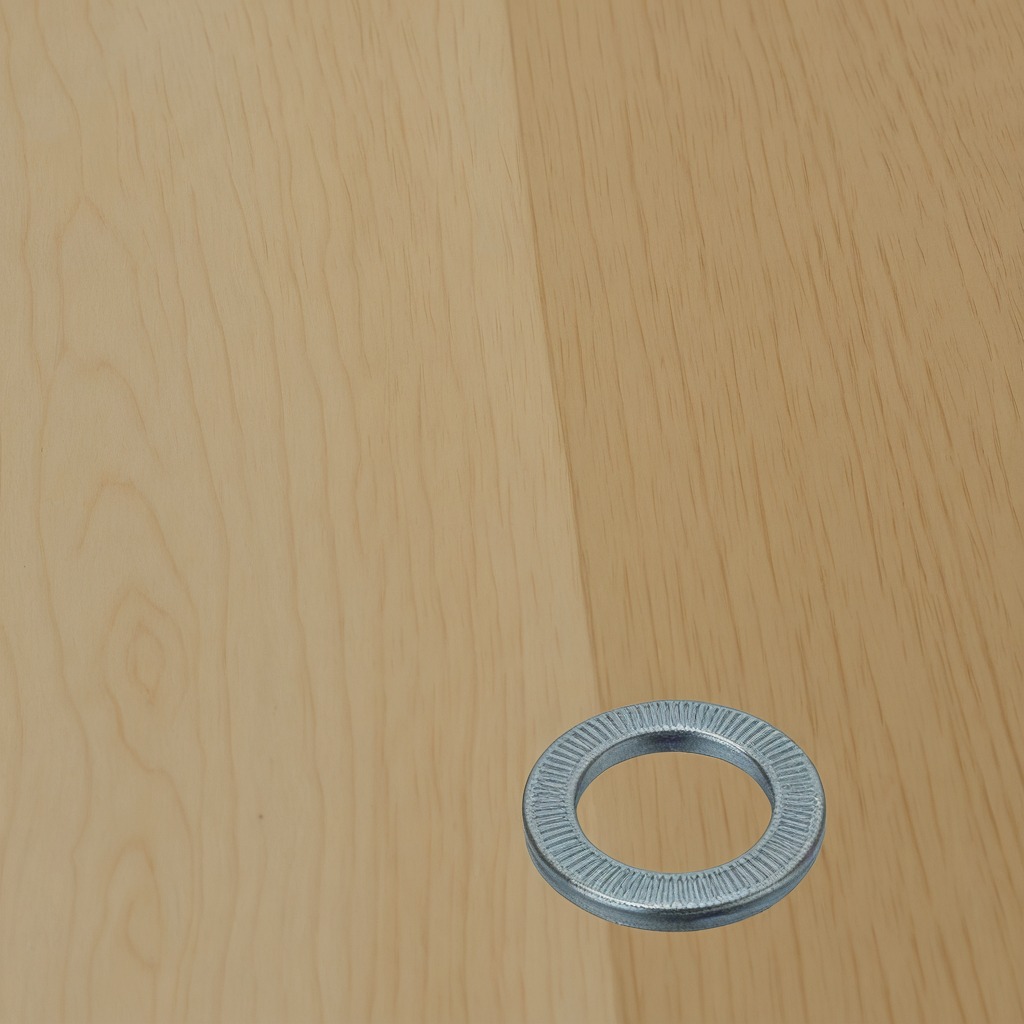
A flat metal washer lies on the plywood surface in a paint workshop lit by afternoon window light.